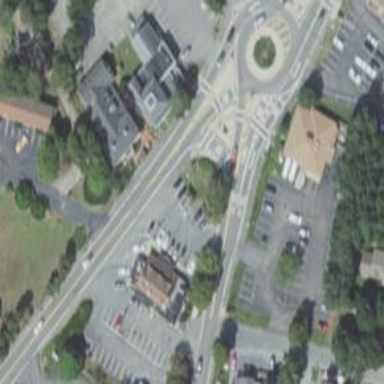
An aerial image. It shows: Traffic island located on footway.